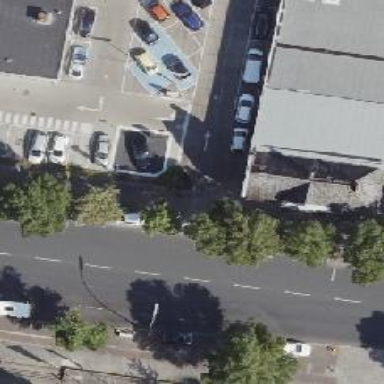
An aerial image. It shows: Broadleaved deciduous tree with parking obstacle nearby.